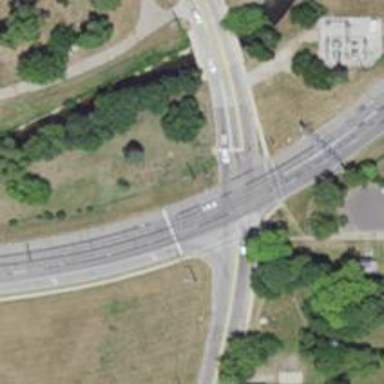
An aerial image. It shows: Primary highway with separate asphalt sidewalk.